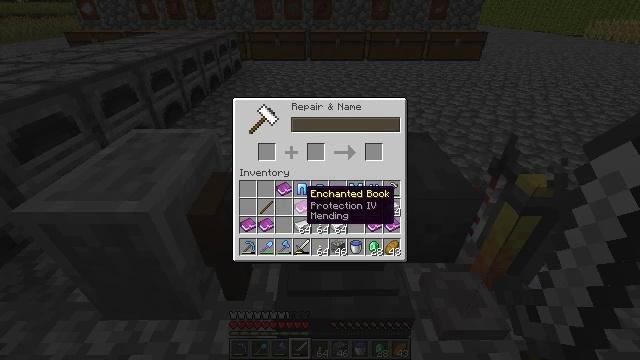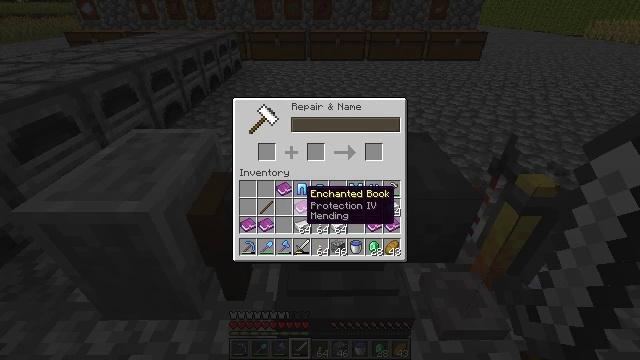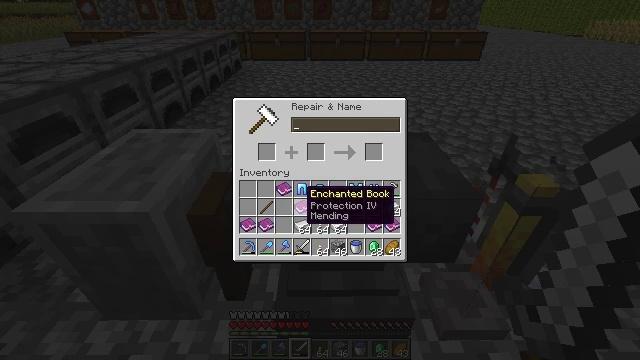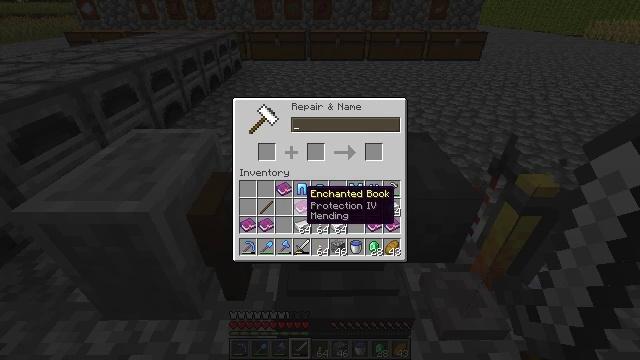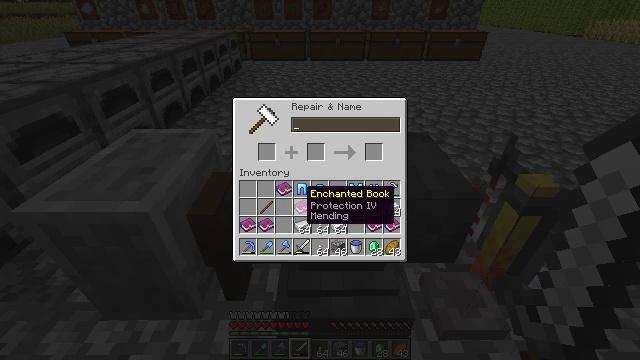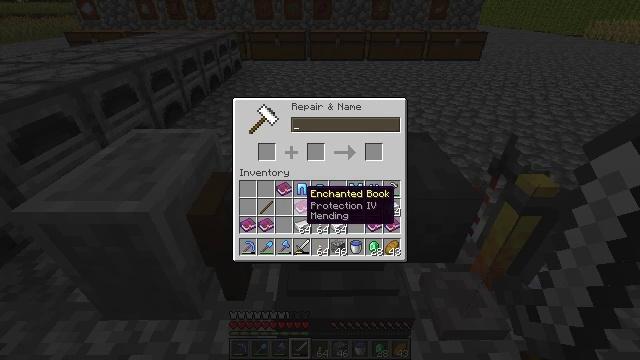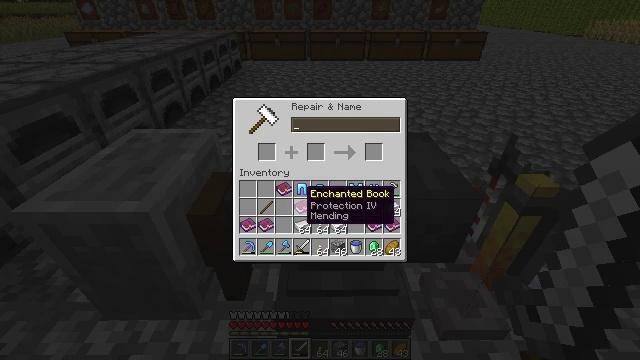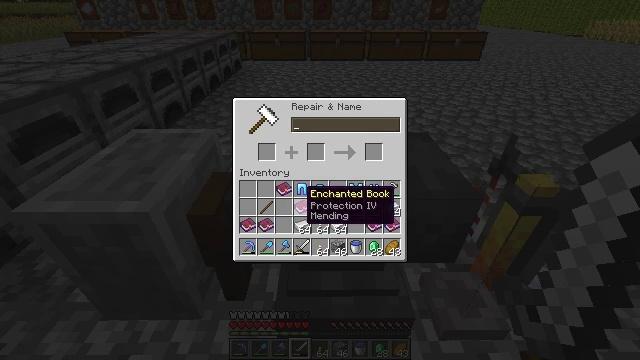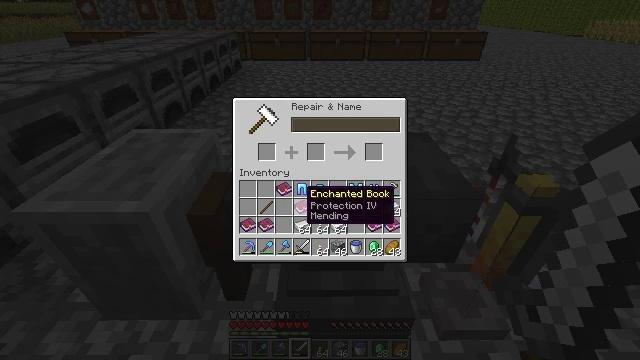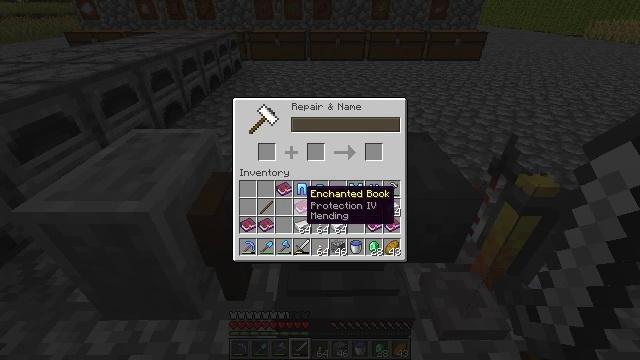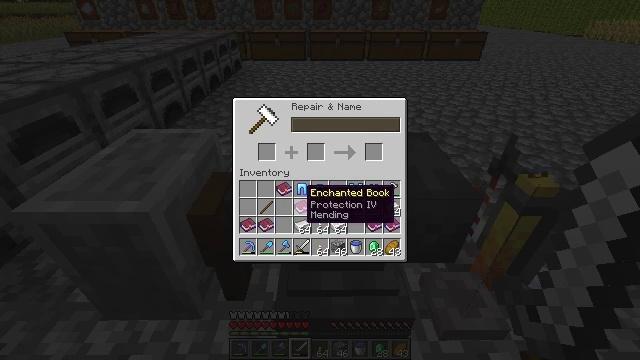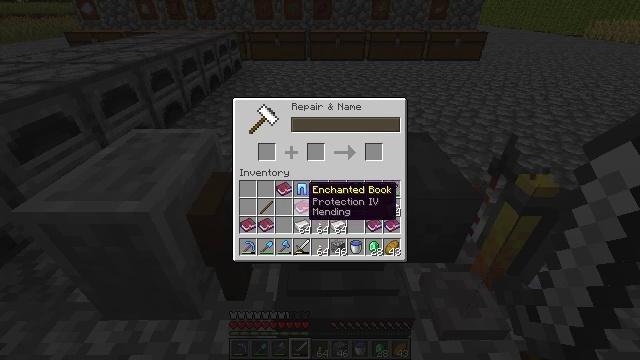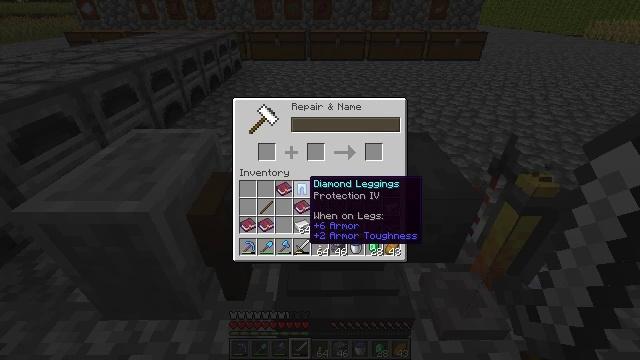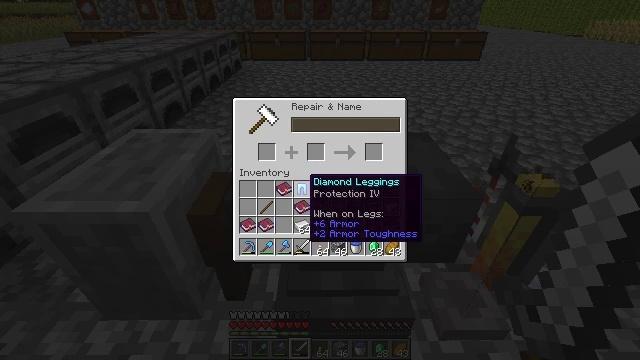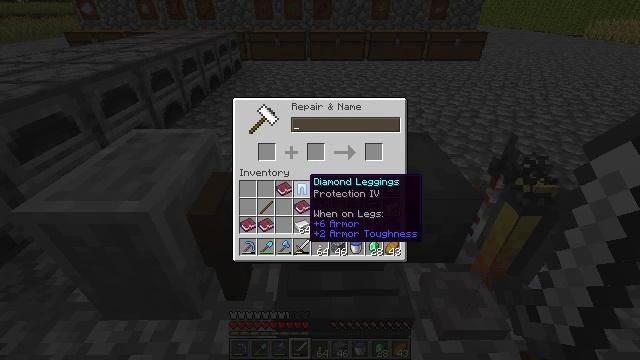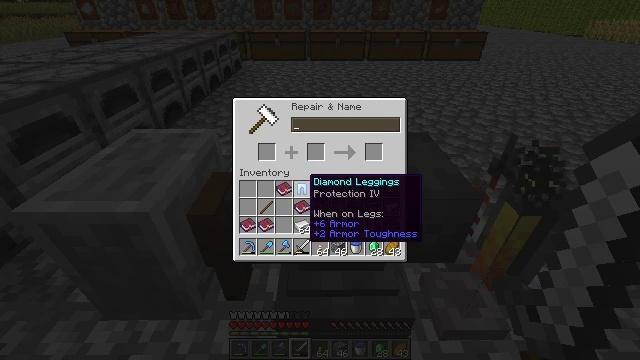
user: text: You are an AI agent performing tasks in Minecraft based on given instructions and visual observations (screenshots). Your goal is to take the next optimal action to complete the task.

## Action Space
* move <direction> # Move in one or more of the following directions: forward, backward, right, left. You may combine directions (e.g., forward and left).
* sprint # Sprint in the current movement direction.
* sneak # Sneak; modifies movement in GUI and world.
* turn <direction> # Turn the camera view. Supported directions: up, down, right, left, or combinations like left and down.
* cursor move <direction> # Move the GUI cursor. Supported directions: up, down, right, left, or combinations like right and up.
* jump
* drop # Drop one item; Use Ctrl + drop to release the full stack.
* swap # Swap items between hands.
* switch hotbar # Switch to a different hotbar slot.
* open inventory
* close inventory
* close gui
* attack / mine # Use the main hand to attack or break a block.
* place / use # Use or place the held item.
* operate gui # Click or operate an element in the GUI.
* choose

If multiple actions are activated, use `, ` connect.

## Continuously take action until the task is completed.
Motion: motion action
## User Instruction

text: Get coal by crafting.
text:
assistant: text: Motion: no_op
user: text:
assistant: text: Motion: no_op
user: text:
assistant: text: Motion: no_op
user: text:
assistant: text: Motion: no_op
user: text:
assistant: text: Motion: no_op
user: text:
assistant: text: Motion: no_op
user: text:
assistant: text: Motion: no_op
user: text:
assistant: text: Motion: no_op
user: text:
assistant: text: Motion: no_op
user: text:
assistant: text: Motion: no_op
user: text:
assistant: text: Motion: no_op
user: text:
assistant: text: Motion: no_op
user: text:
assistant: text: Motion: no_op
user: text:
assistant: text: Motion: no_op
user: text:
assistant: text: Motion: no_op
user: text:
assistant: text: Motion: no_op
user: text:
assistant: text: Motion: no_op
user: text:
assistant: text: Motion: no_op
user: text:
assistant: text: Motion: no_op
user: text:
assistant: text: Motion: no_op
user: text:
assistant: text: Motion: no_op
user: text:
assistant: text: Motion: no_op
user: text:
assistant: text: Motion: no_op
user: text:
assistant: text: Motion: no_op
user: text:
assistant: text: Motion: no_op
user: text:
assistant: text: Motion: no_op
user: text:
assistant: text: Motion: no_op
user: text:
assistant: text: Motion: no_op
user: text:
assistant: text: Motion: no_op
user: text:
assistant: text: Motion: no_op